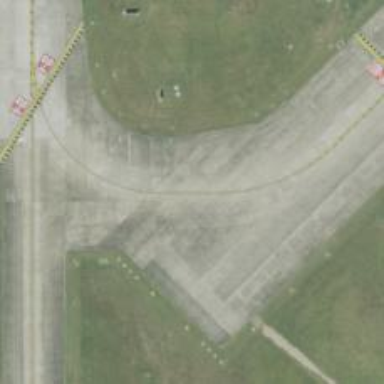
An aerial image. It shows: Image of taxiway at airport.